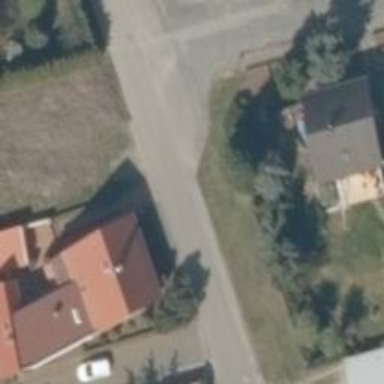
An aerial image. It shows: Simple and straightforward house.